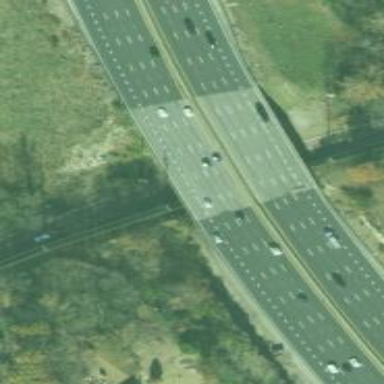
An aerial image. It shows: Motorway bridge.